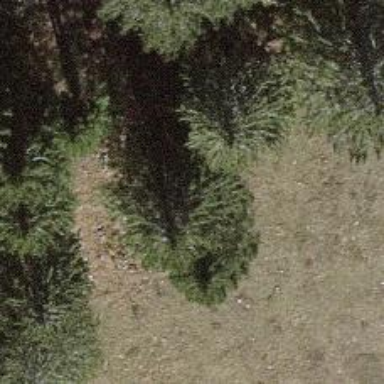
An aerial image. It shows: Needle-leaved tree in nature.